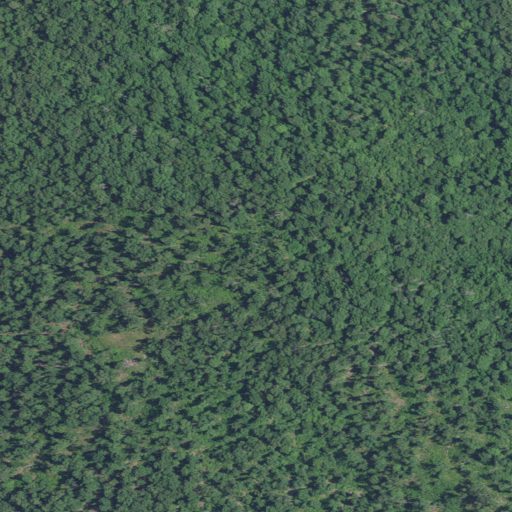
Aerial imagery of mountain in Missouri named Childers Hill containing deciduous forest, mixed forest, and pasture